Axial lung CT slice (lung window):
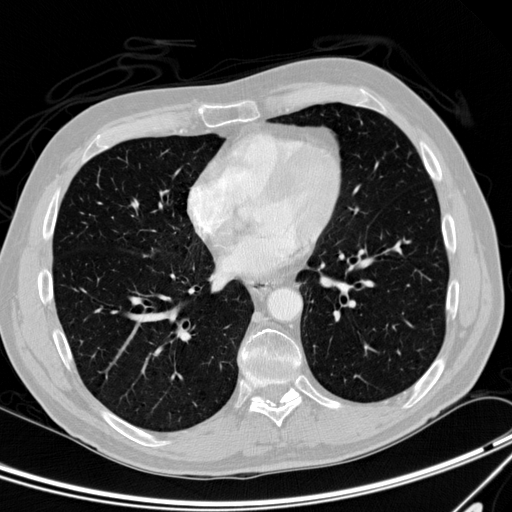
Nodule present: no